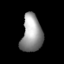
Tissue: lung
Cell type: Fibroblasts
Senescence score: 0.5788
Nuclear area (px): 758
Mean DAPI intensity: 150.98